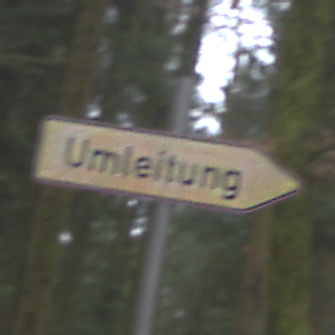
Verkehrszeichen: UmleitungswegweiserRechtsweisend
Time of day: Midday
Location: Outdoor (Nature)
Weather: Overcast
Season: NotSpecified
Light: Natural